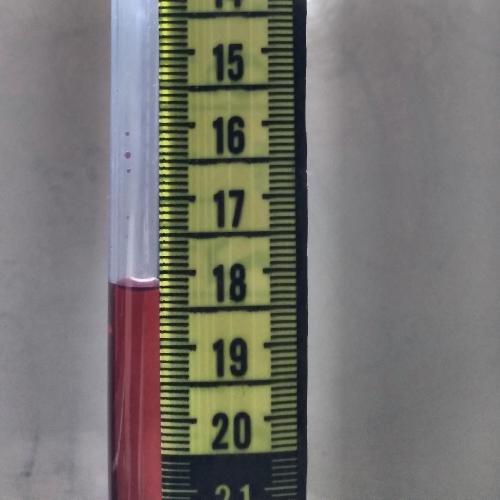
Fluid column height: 18.2 cm